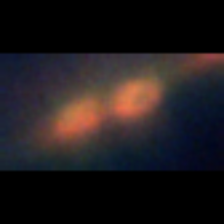
Taxon: Chaetoceros
Group: Diatoms